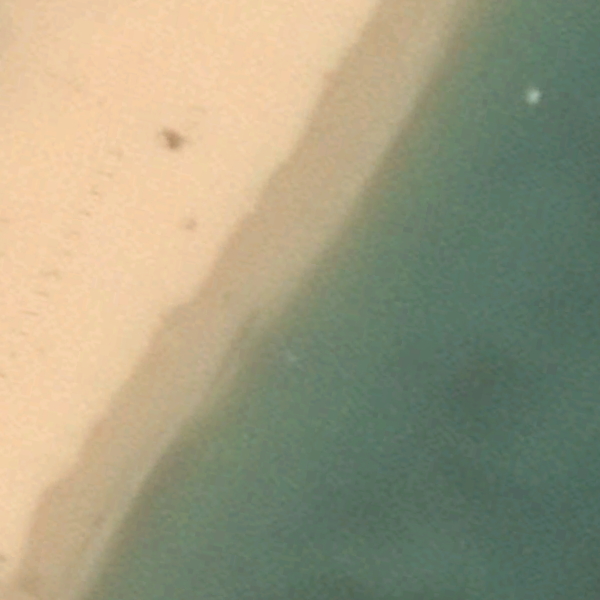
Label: Beach